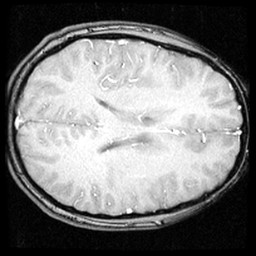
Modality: inplaneT1
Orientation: axial
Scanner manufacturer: ge
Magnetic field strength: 3 T
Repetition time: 0.2 s
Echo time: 0.0036 s